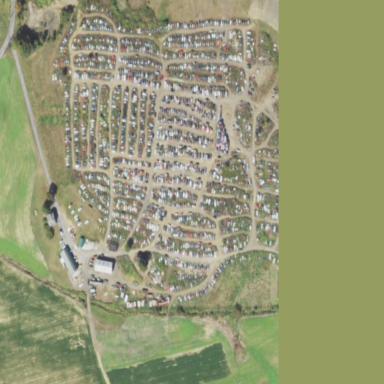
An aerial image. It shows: Industrial area designated as scrap yard.